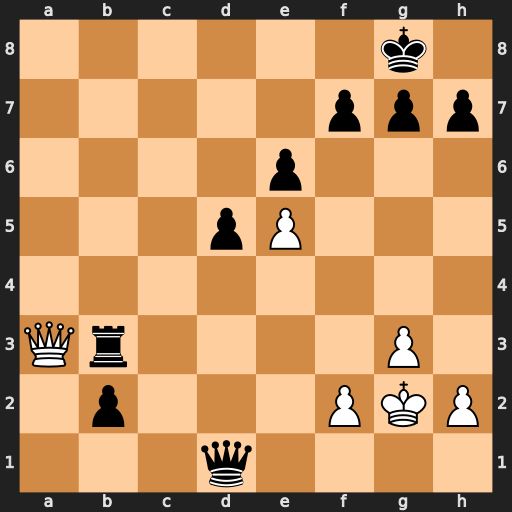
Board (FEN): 6k1/5ppp/4p3/3pP3/8/Qr4P1/1p3PKP/3q4
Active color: w
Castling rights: -
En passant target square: -
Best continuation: Qa8+ Rb8 Qxb8#